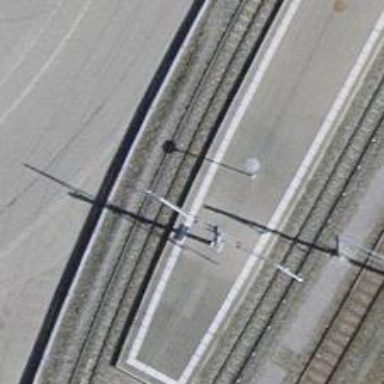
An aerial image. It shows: Close-up of railway platform edge.